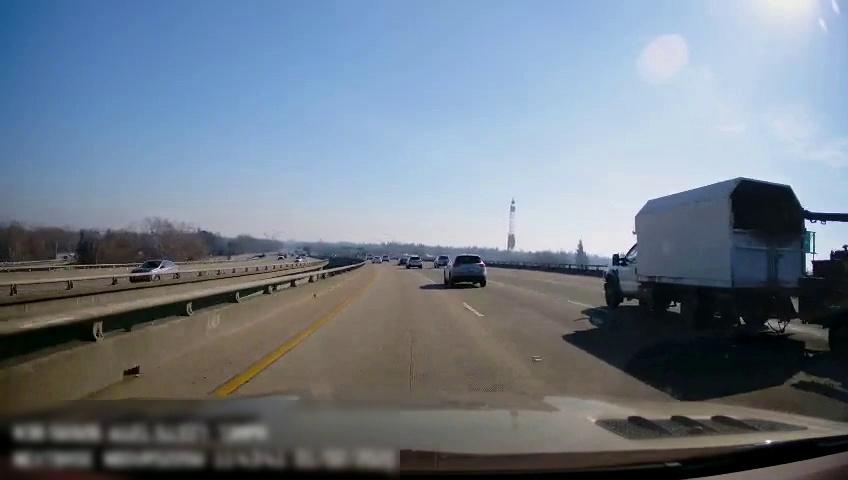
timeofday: Day
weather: Sunny
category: Drivable Space
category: Drivable Space
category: Drivable Space
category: Vehicles | Car
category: Drivable Space
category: Vehicles | Truck
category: Vehicles | SUV
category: Vehicles | SUV
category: Vehicles | SUV
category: Vehicles | Car
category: Vehicles | SUV
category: Lanes | Current Lane
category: Lanes | Current Lane
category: Lanes | Alternate Lane
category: Lanes | Alternate Lane